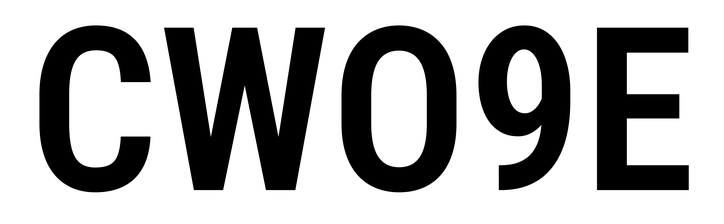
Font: Roboto_Condensed_SemiBold